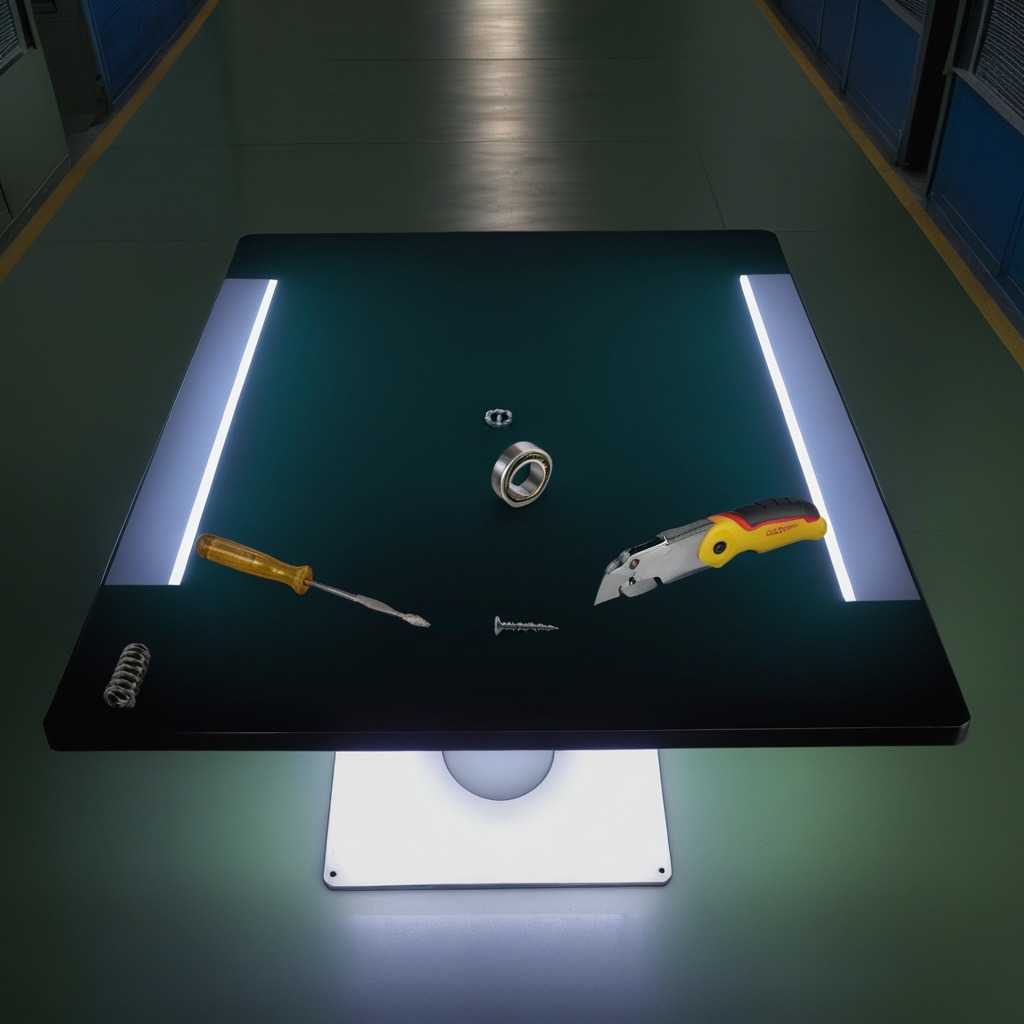
A metal ball bearing, a utility knife, a metal machine screw, a coiled metal spring, and a screwdriver are lying on the clean empty table in a railway signal maintenance room.